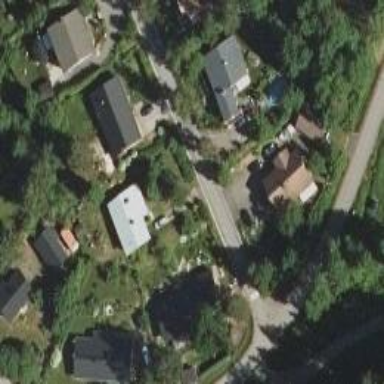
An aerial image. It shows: Driveway.